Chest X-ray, AP view. Patient: 64 years old, sex M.
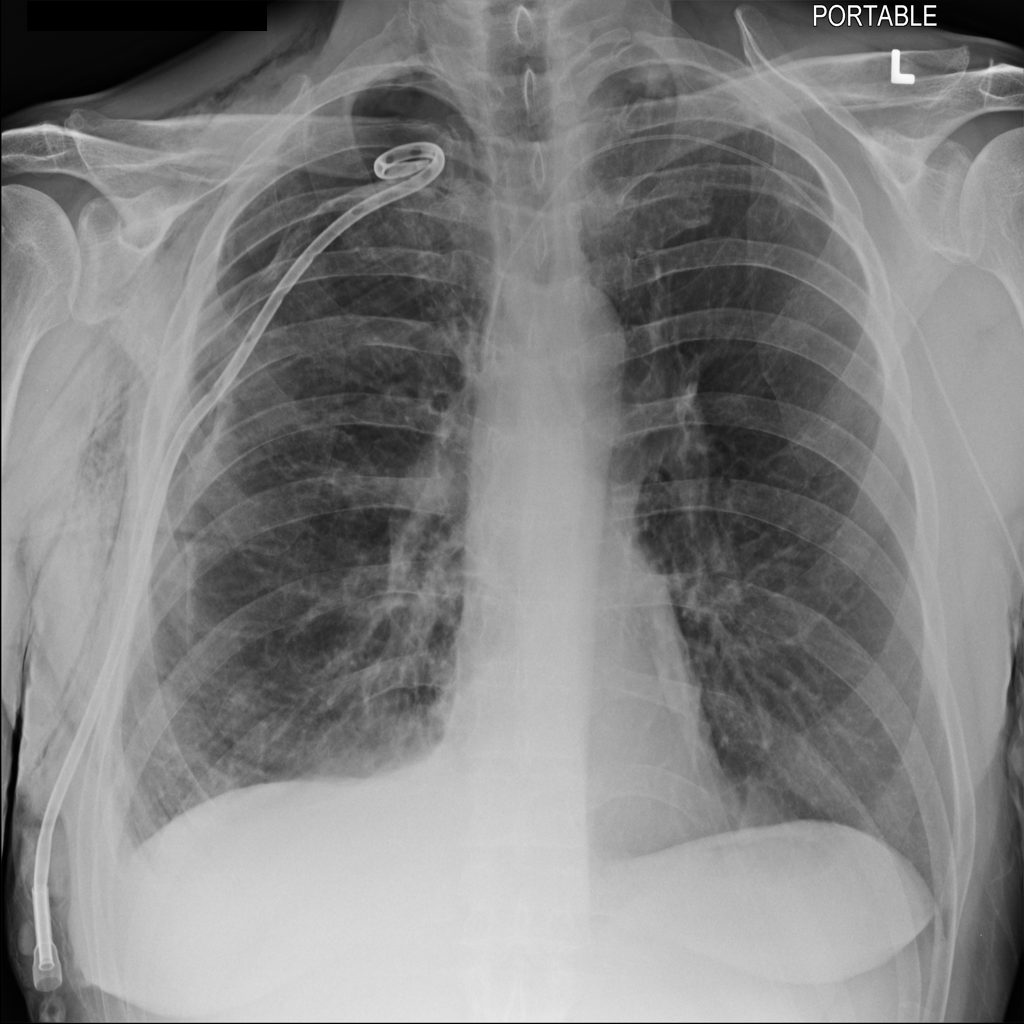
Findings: Pneumothorax